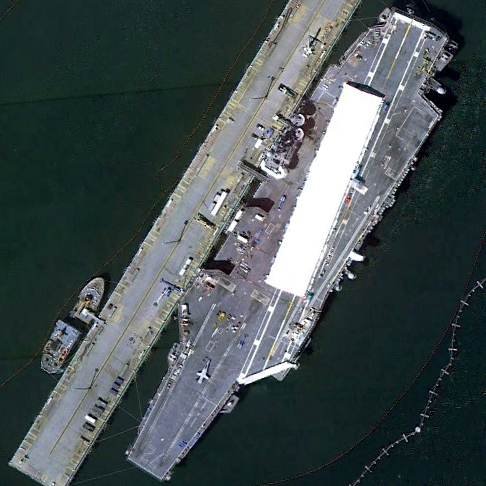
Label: aircraft_carrier